Question: I've tried to align last element / elements using 'text-align-last' property but it didn't work. I have much in the center, but my page is different on each resolution so I can't control if elements will be perfectly and none of them will be in last line alone or so, that's why I want to align them to left.
Fiddle: <URL>
Picture of my site:

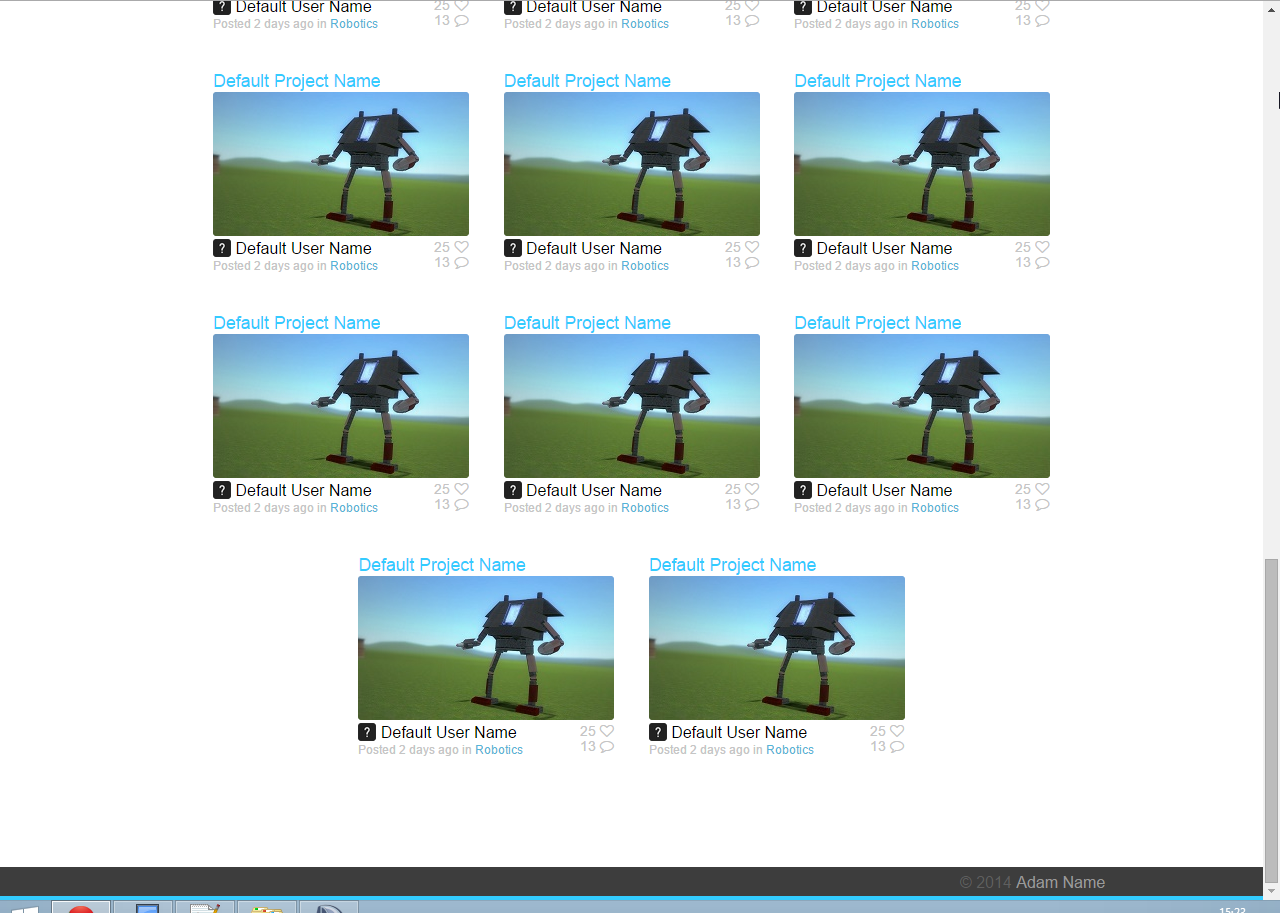
Answer: Adding the following CSS will work.
<URL>
'''
#gallery h2{
margin: 0;
height: 80px; /*Added height for the Heading */
font-size: 1.1em;
font-weight: 300;
color: #33CCFF;
}
.project{
display: inline-block;
margin: 0 15px 40px;
width: 156px; //To show in jsfiddle i reduced the width.
text-align: left;
float: left; //MUST CHANGE: Once you align left it will automatically float to left. Also the number of count per row will depends on the window width and div width.
}
.project .thumbnail{
width: 156px;//To show in jsfiddle i reduced the width.
height: 144px;
border-radius: 3px;
}
'''